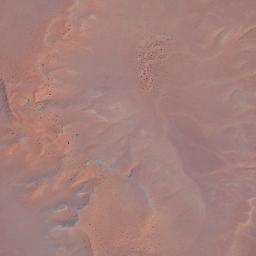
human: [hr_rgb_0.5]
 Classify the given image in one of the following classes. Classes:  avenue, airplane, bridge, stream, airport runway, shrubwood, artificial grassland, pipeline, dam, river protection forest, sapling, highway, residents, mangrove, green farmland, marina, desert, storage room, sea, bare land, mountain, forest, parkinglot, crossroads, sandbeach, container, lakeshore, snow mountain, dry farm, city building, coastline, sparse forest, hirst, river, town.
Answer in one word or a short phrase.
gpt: desert